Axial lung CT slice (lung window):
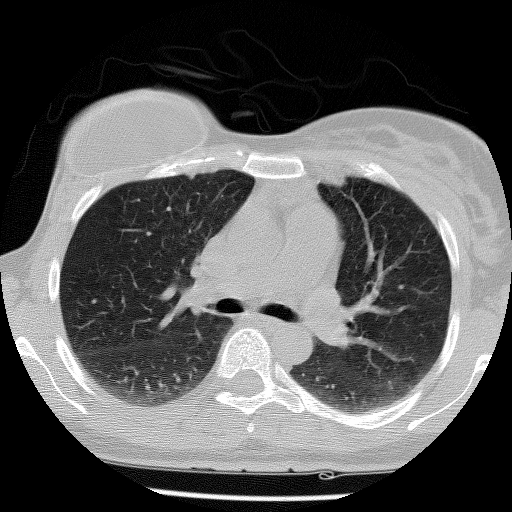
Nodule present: no